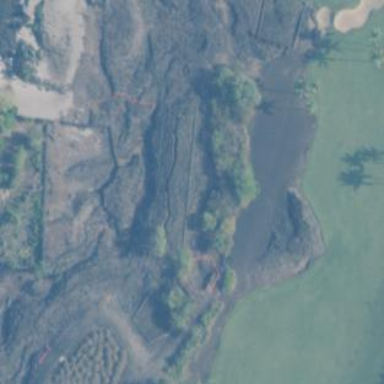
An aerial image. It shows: Area of bare rock composed of lava.